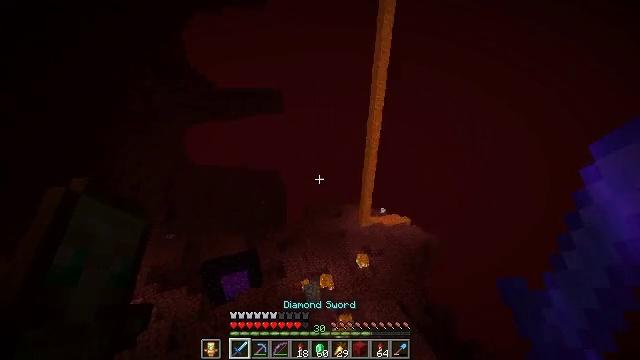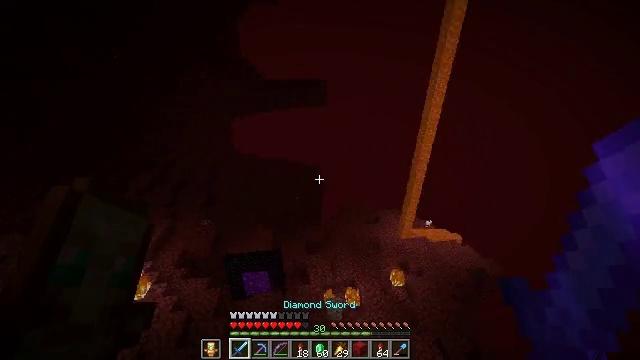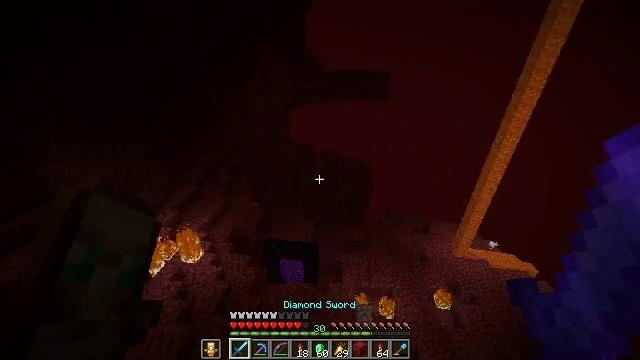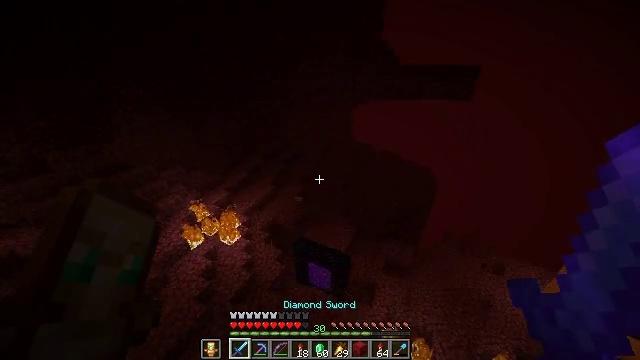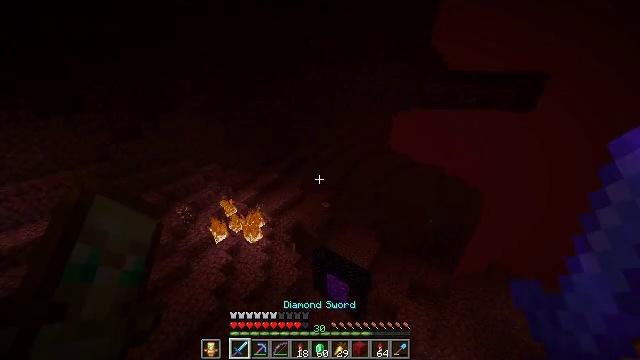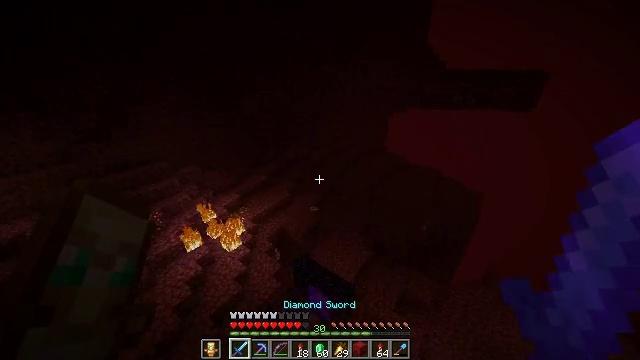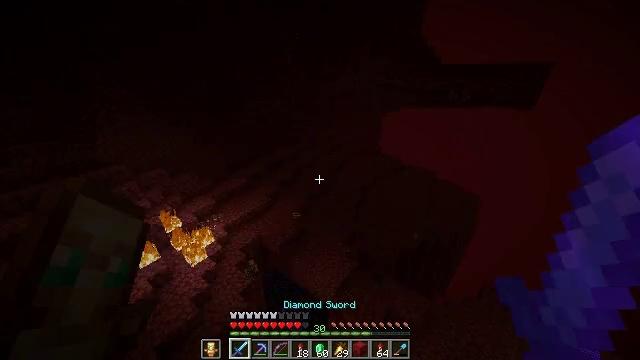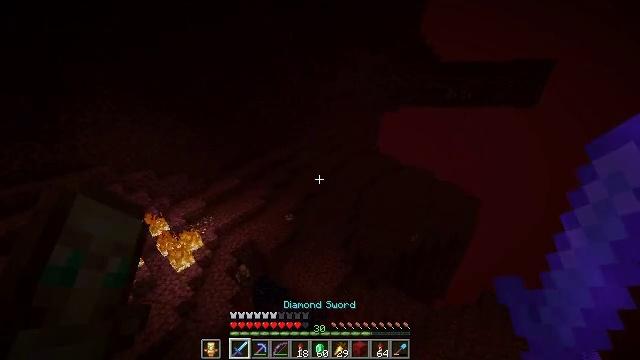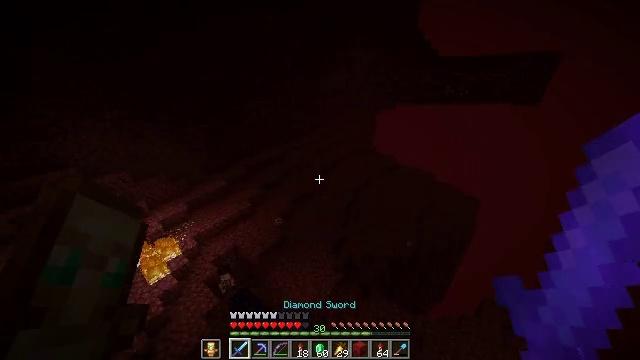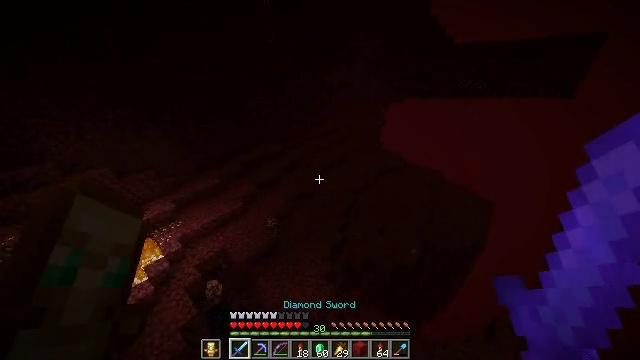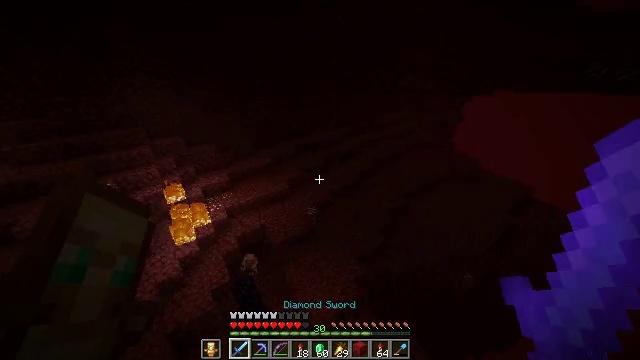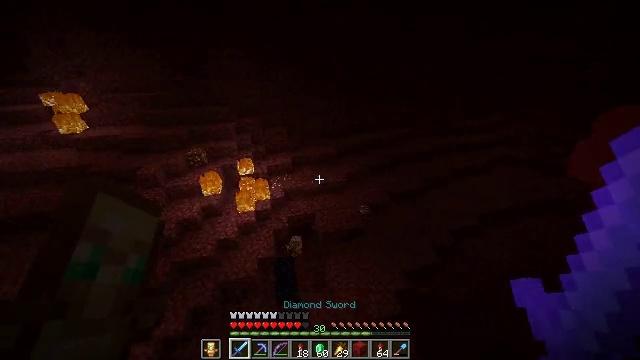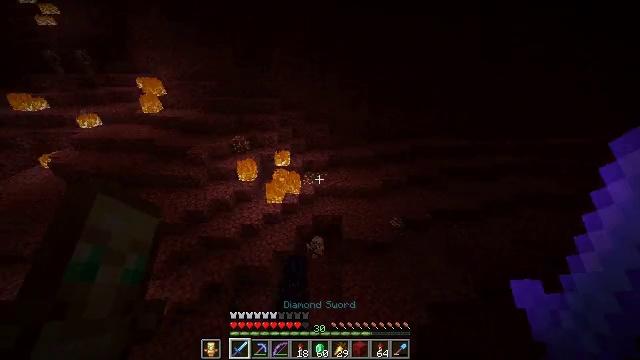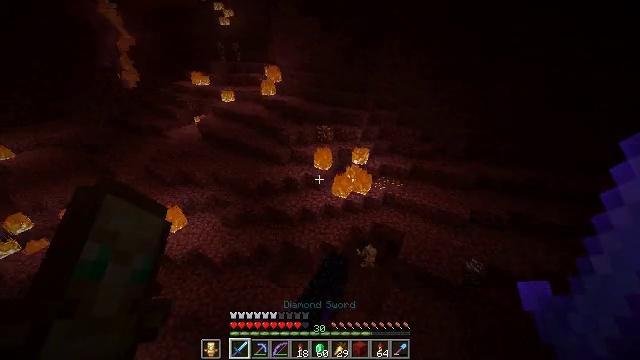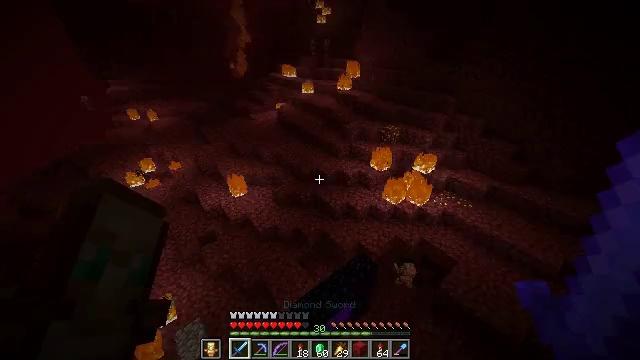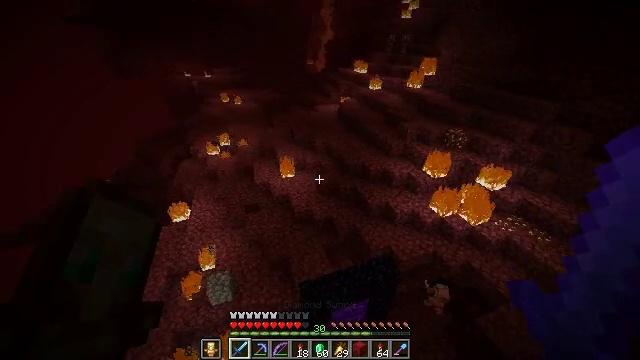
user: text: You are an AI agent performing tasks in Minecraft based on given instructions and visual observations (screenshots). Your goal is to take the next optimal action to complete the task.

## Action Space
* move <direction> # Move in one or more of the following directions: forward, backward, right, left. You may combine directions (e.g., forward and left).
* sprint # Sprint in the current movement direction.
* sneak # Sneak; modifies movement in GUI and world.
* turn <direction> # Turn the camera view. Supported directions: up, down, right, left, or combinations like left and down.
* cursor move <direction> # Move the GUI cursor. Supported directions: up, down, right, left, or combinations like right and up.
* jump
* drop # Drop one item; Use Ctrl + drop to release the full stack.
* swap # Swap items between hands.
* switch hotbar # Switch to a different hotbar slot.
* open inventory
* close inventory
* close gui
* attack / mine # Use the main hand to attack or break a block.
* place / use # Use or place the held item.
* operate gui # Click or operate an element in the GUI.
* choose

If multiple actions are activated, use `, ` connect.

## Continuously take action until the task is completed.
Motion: motion action
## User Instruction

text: Collect sugar cane near water sources.
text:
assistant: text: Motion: move forward, turn left and down
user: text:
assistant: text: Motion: move forward, turn left and down
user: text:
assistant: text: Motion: move forward, turn left
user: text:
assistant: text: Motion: move forward, turn left and up
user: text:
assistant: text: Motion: move forward
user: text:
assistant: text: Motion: move forward
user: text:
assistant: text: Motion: move forward
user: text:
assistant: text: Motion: move forward
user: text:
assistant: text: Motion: move forward, turn left and down
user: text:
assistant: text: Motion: move forward, turn left and down
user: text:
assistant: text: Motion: move forward, turn left and down
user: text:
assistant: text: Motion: move forward, turn left
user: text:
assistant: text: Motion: move forward, turn left
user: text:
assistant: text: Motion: move forward, turn left
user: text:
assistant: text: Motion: move forward, turn left
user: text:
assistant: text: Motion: move forward, turn left
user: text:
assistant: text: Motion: move forward, turn left
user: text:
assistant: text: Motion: move forward, turn left
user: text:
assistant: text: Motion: move forward, turn left
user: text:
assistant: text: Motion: move forward, turn left
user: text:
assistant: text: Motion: move forward, turn left
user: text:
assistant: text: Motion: move forward, turn left
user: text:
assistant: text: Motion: move forward, turn left
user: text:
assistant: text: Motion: move forward, turn left and down
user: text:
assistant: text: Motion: move forward, turn left
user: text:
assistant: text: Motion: move forward, turn left
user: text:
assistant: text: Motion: move forward, turn left and up
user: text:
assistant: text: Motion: move forward, turn left
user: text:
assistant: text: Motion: move forward
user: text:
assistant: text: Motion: move forward